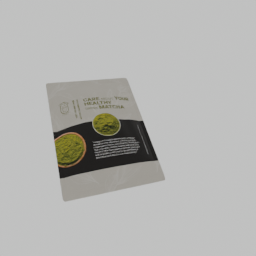
Label: decoration